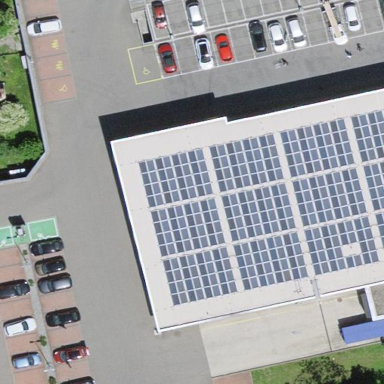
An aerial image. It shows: Parking area with surface.